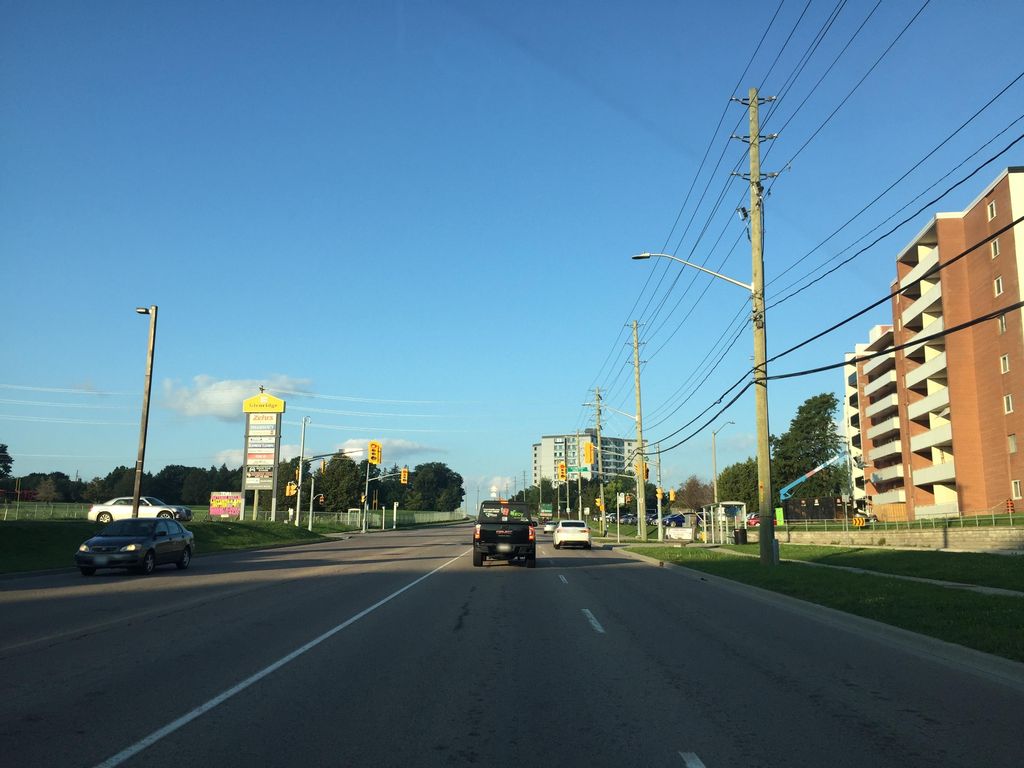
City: kitchener-waterloo